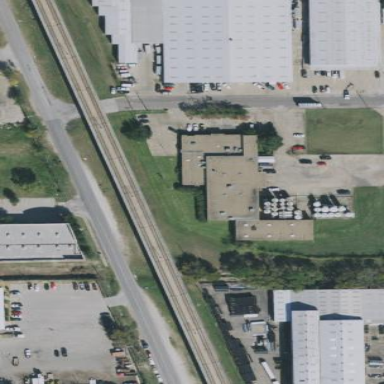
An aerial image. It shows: Warehouse building.